Question: I am using CURAND to generate random numbers. I've created one 'curandGenerator_t' to fill 3 arrays that are about 36 million random numbers. Each of those arrays has a different seed. The number generation is done inside a loop more or less like this:
'''
curandGenerator_t randGenerator;
curandCreateGenerator(&randGenerator, CURAND_RNG_PSEUDO_DEFAULT);
for(i = 0; i < 100; i++)
{
curandSetStream(randGenerator, stream[0]);
curandSetPseudoRandomGeneratorSeed(randGenerator, seed[0]);
curandGenerateUniformDouble(randGenerator, d_rv0, N);
curandSetStream(randGenerator, stream[1]);
curandSetPseudoRandomGeneratorSeed(randGenerator, seed[1]);
curandGenerateUniformDouble(randGenerator, d_rv1, N);
curandSetStream(randGenerator, stream[2]);
curandSetPseudoRandomGeneratorSeed(randGenerator, seed[2]);
curandGenerateUniformDouble(randGenerator, d_rv2, N);
}
'''
It works fine as the results I'm getting are those expected but after profiling the app I realized that after some iterations of the loop the generation of the random numbers becomes slower. In the following image the blue-greenish item goes from 100 ms to 1 s.
Could someone explain if this is normal behavior of the random number generation?
Am I doing wrong generating random numbers with three different seeds and only one curandGenerator?

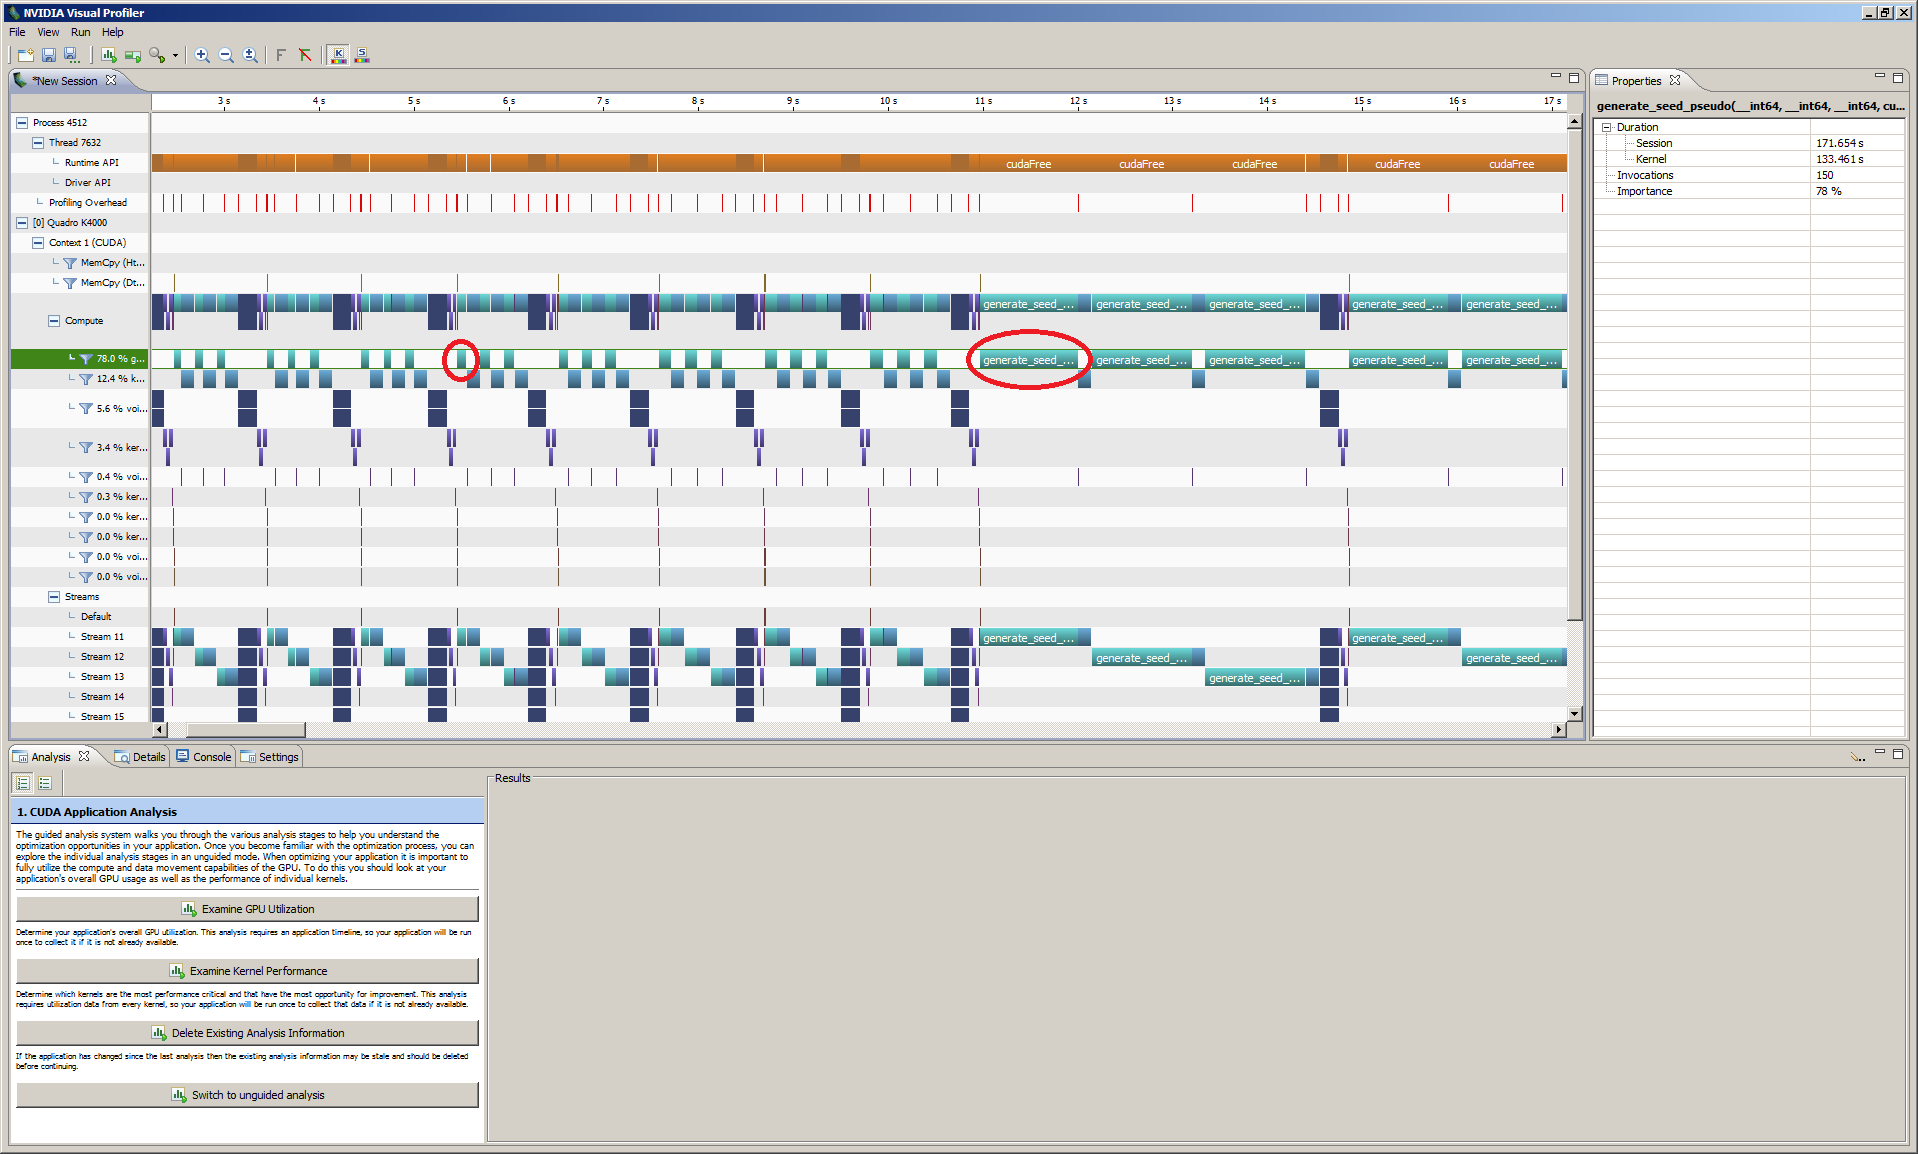
Answer: 1. I can not re-create your profiling result, I don't get a slowing down effect in the loop.
2. I think you are using curand in a wrong way.
Generally, 'curandSetSeed()' should be used only once after 'curandCreateGenerator()'.
In your code you used it every time before generating random numbers, which will reset the generator to the same status w.r.t. the seed.
Although you fill 'd_rv0' 100 times in your code, you are actually filling it with the same 'N' random numbers each time.
If you intended to do so, you could generate 'N' random number once, and then copy them 100 times.
If not, you could move 'curandSetSeed()' out of the loop.
On the other hand, what is your purpose to use 3 seeds? If you just want get repeatable result from your program, 1 seed is enough. If you want to maintain separate random number streams, you need 3 generators each having 1 seed.